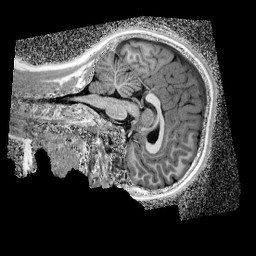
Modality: UNIT1_denoised
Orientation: sagittal
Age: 11
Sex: female
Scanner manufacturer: siemens
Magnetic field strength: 3 T
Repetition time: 4 s
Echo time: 0.00299 s